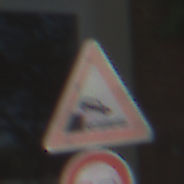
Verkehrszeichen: Ufer
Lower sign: Ueberholverbot
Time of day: Midday
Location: Outdoor (Suburban)
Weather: Clear
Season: NotSpecified
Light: Natural